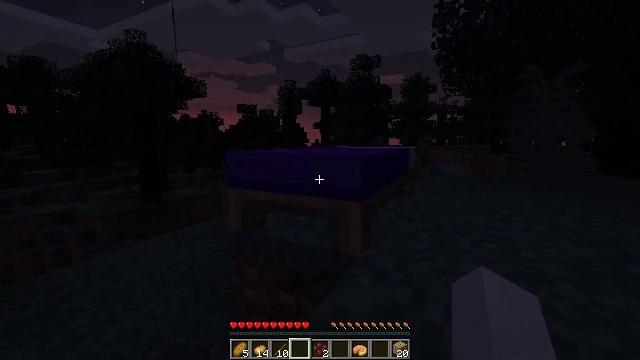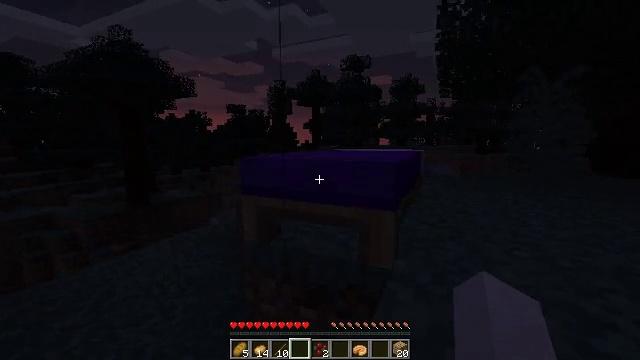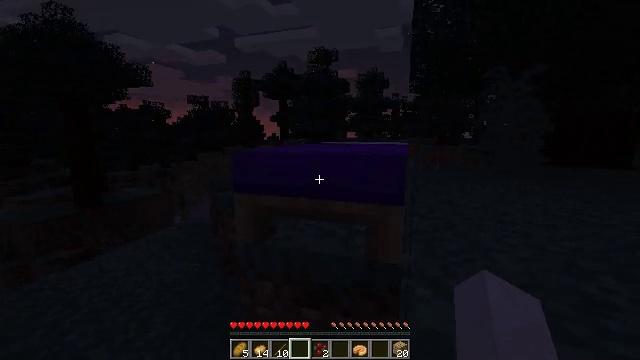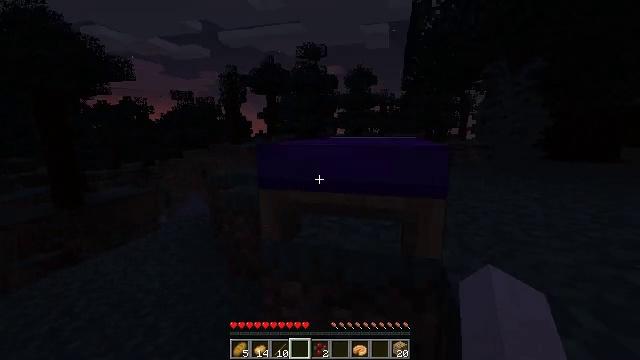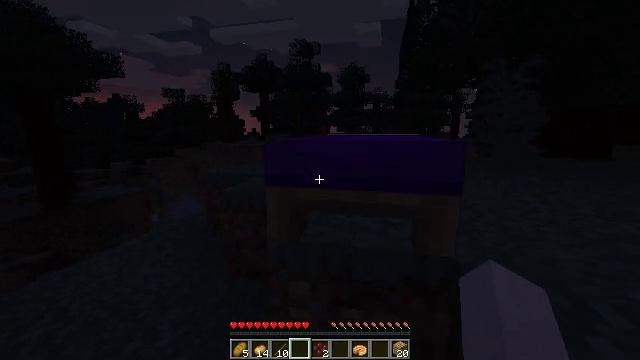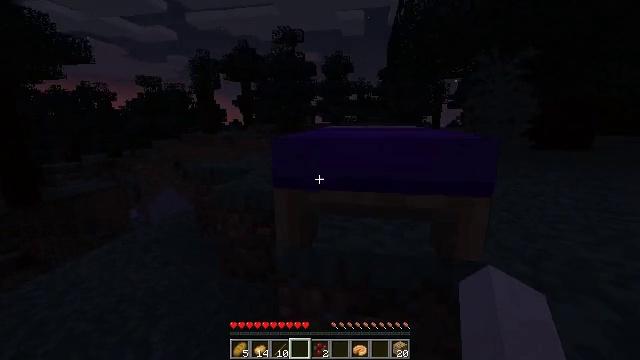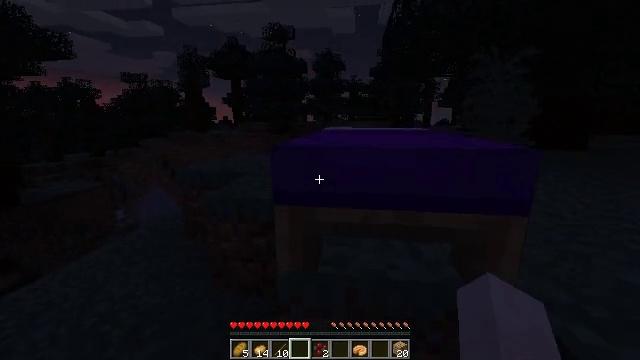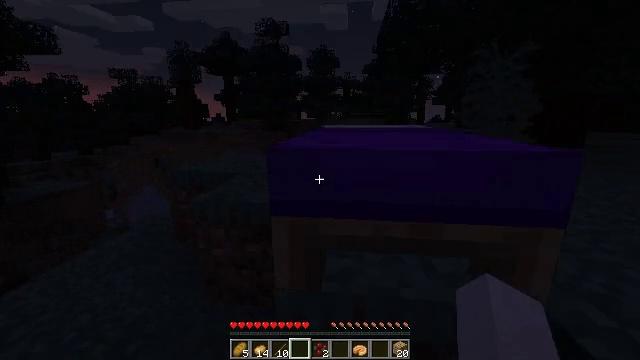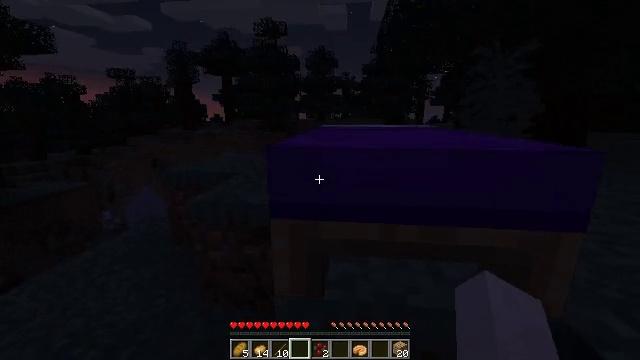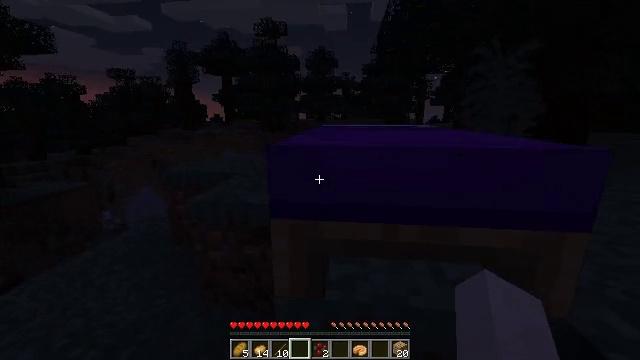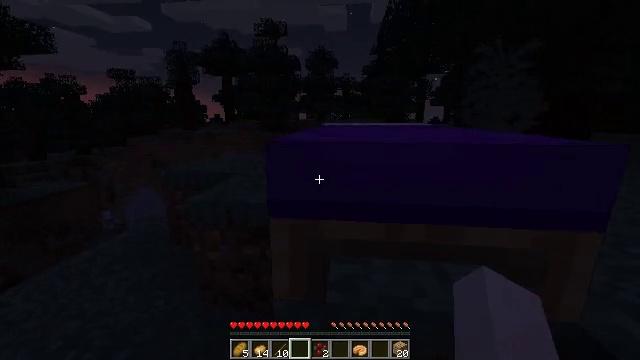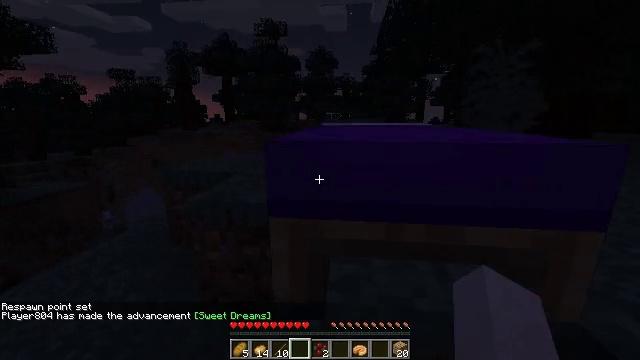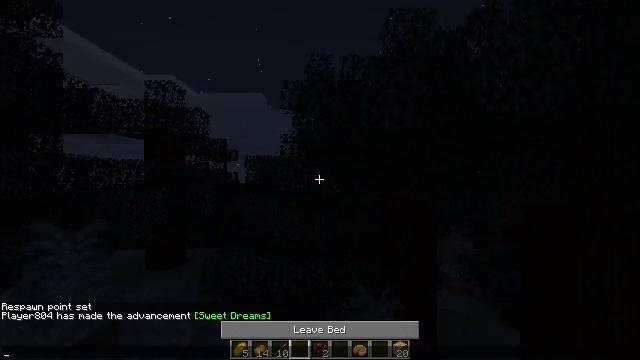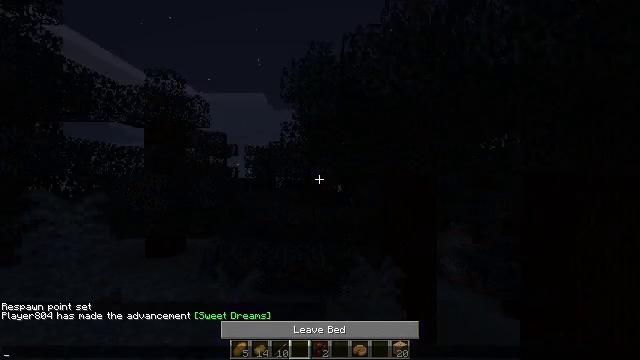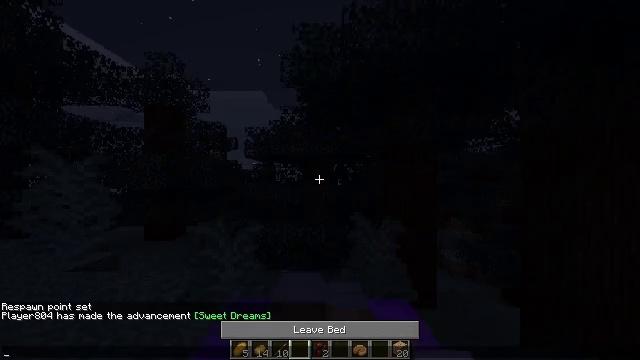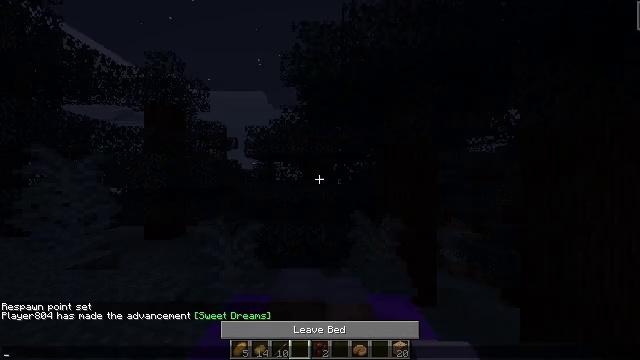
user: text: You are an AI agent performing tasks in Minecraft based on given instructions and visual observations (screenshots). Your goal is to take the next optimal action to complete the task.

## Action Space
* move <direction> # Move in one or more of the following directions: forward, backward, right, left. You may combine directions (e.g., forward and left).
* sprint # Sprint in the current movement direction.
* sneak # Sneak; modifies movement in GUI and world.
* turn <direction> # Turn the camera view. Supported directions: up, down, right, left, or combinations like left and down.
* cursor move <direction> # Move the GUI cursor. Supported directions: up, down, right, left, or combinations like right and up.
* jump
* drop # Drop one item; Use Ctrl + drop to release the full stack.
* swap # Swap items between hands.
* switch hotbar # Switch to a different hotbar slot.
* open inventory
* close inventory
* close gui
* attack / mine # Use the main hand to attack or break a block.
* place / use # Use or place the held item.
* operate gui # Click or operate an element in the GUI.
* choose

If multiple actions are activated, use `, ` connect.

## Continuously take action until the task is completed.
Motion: motion action
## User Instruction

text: Destroy the purple bed to collect it.
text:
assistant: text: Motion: move forward and move left, turn right
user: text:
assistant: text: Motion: move forward and move left, turn right and down
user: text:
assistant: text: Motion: move forward and move left, turn right
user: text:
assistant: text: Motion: move forward and move left, turn right
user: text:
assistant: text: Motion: move forward, turn right and down
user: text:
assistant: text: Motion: move forward, turn right, use / place
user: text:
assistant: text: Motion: turn right, use / place
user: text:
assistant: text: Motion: use / place
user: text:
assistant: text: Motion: no_op
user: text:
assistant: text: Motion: no_op
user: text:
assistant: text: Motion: no_op
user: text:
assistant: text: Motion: use / place
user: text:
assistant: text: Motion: choose, open gui
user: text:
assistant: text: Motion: choose
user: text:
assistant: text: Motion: no_op
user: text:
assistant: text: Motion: no_op
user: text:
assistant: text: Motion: no_op
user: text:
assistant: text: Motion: no_op
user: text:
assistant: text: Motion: no_op
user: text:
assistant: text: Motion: no_op
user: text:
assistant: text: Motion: no_op
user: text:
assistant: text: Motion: no_op
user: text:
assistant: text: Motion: no_op
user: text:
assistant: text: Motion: no_op
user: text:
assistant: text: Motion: no_op
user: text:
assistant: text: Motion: cursor move right
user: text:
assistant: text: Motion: no_op
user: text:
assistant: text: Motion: no_op
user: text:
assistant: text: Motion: no_op
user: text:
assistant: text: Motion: no_op